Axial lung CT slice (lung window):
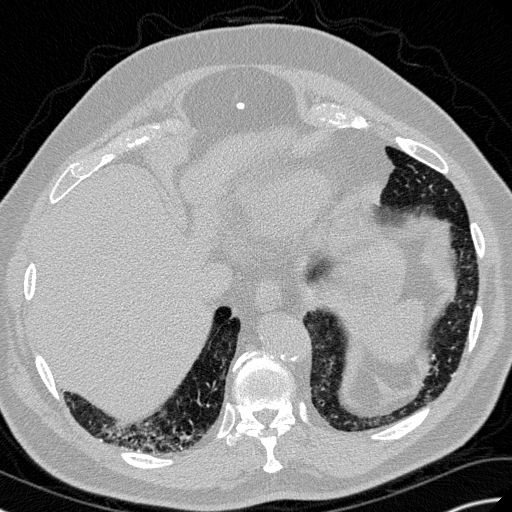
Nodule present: no